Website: home-depot
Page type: payment
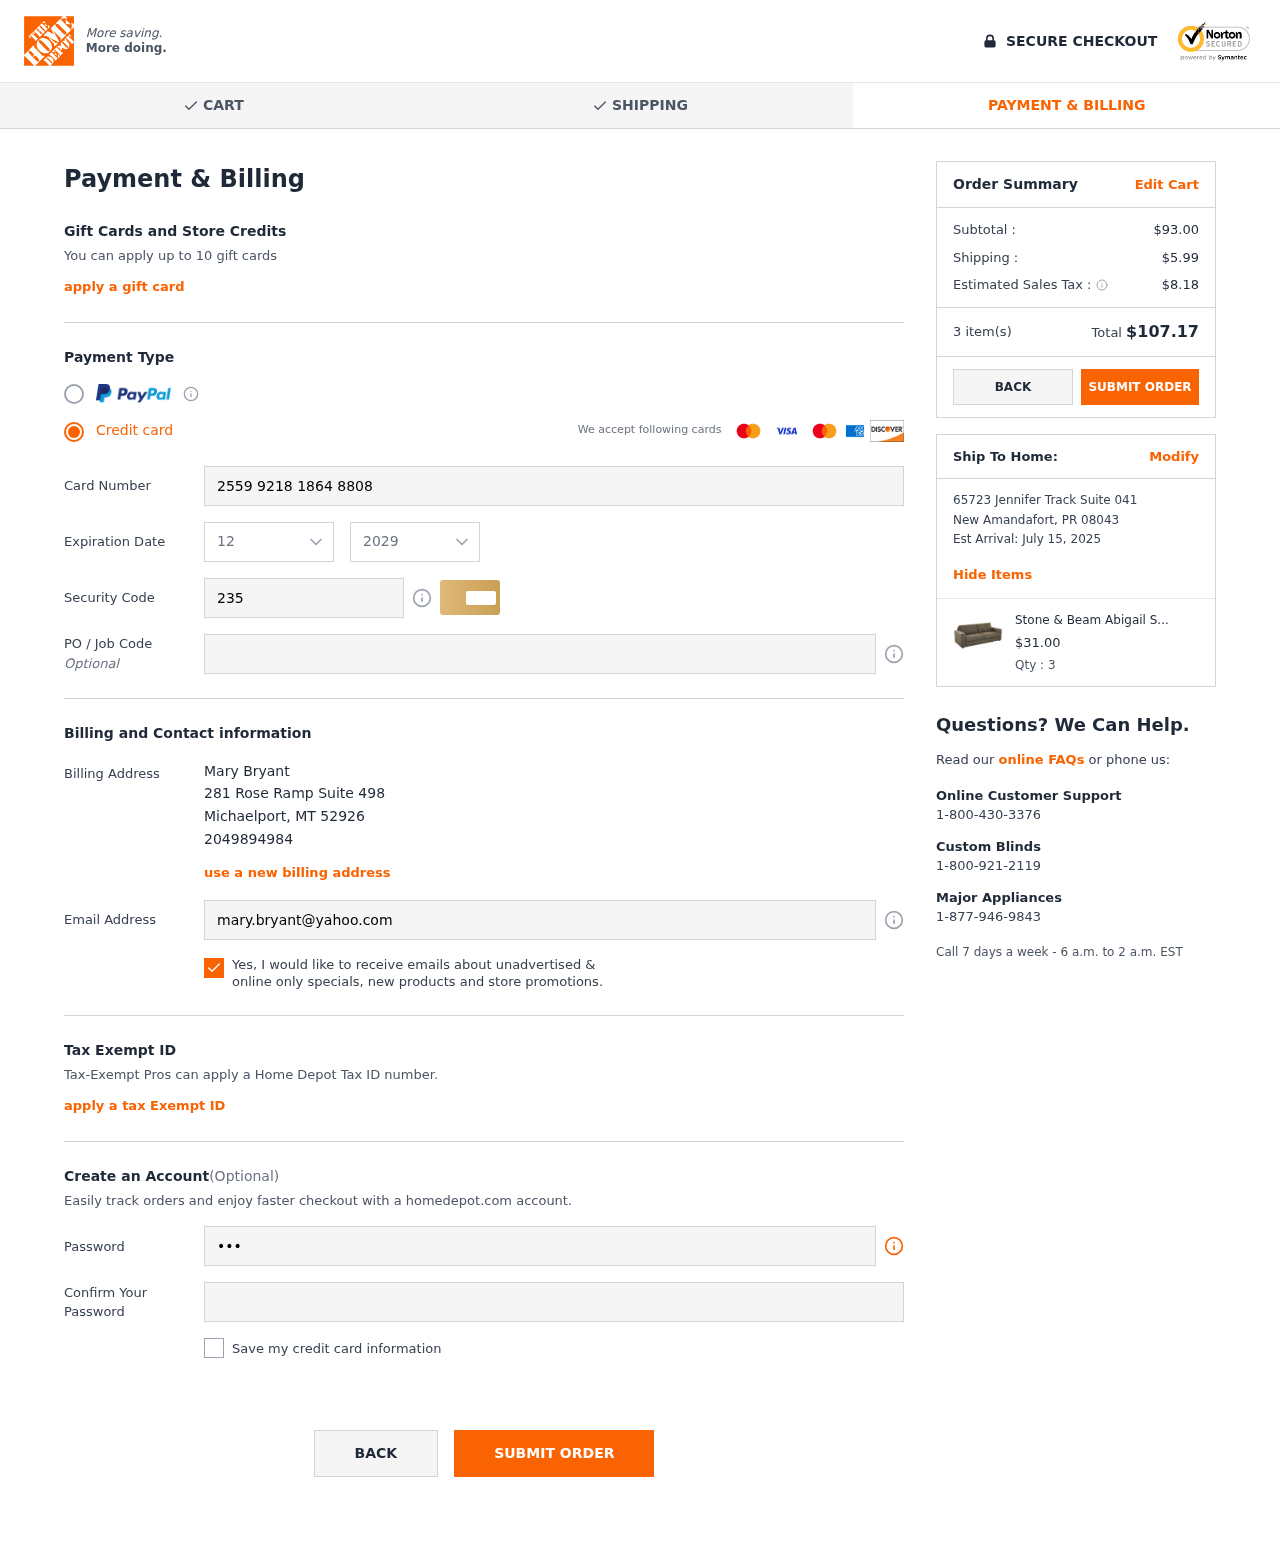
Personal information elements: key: PII_CARD_CVV
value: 235
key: PII_CARD_EXPIRY_MONTH
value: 12
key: PII_CARD_EXPIRY_YEAR
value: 29
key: PII_CARD_NUMBER
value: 2559 9218 1864 8808
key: PII_CITY
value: Michaelport
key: PII_CITY2
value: New Amandafort
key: PII_EMAIL
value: mary.bryant@yahoo.com
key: PII_FULLNAME
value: Mary Bryant
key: PII_PHONE
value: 2049894984
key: PII_POSTCODE
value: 52926
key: PII_POSTCODE2
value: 08043
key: PII_STATE_ABBR
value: MT
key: PII_STATE_ABBR2
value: PR
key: PII_STREET
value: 281 Rose Ramp Suite 498
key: PII_STREET2
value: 65723 Jennifer Track Suite 041
Product elements: key: PRODUCT1_NAME
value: Stone & Beam Abigail Sofa Couch, 86"W, Golden Brown
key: PRODUCT1_PRICE
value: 31
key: PRODUCT1_QUANTITY
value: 3
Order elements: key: ORDER_SUBTOTAL
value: $93.00
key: ORDER_SHIPPING_COST
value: $5.99
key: ORDER_TAX
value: $8.18
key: ORDER_NUM_ITEMS
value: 3 item(s)
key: ORDER_TOTAL
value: $107.17
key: ORDER_DELIVERY_DATE
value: July 15, 2025